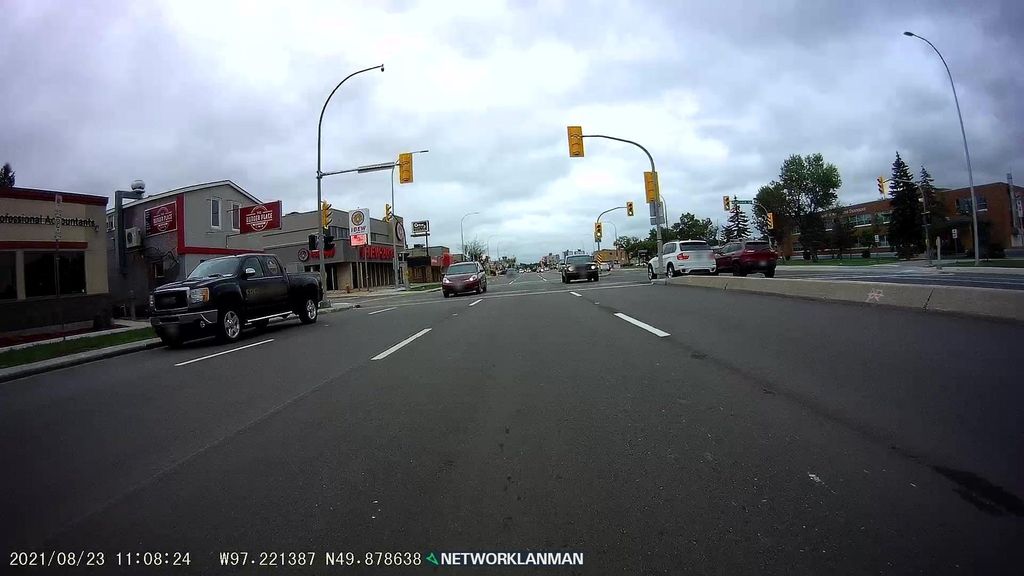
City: winnipeg